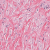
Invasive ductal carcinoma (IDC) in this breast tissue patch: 1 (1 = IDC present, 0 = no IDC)